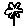
Label: flower